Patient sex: M
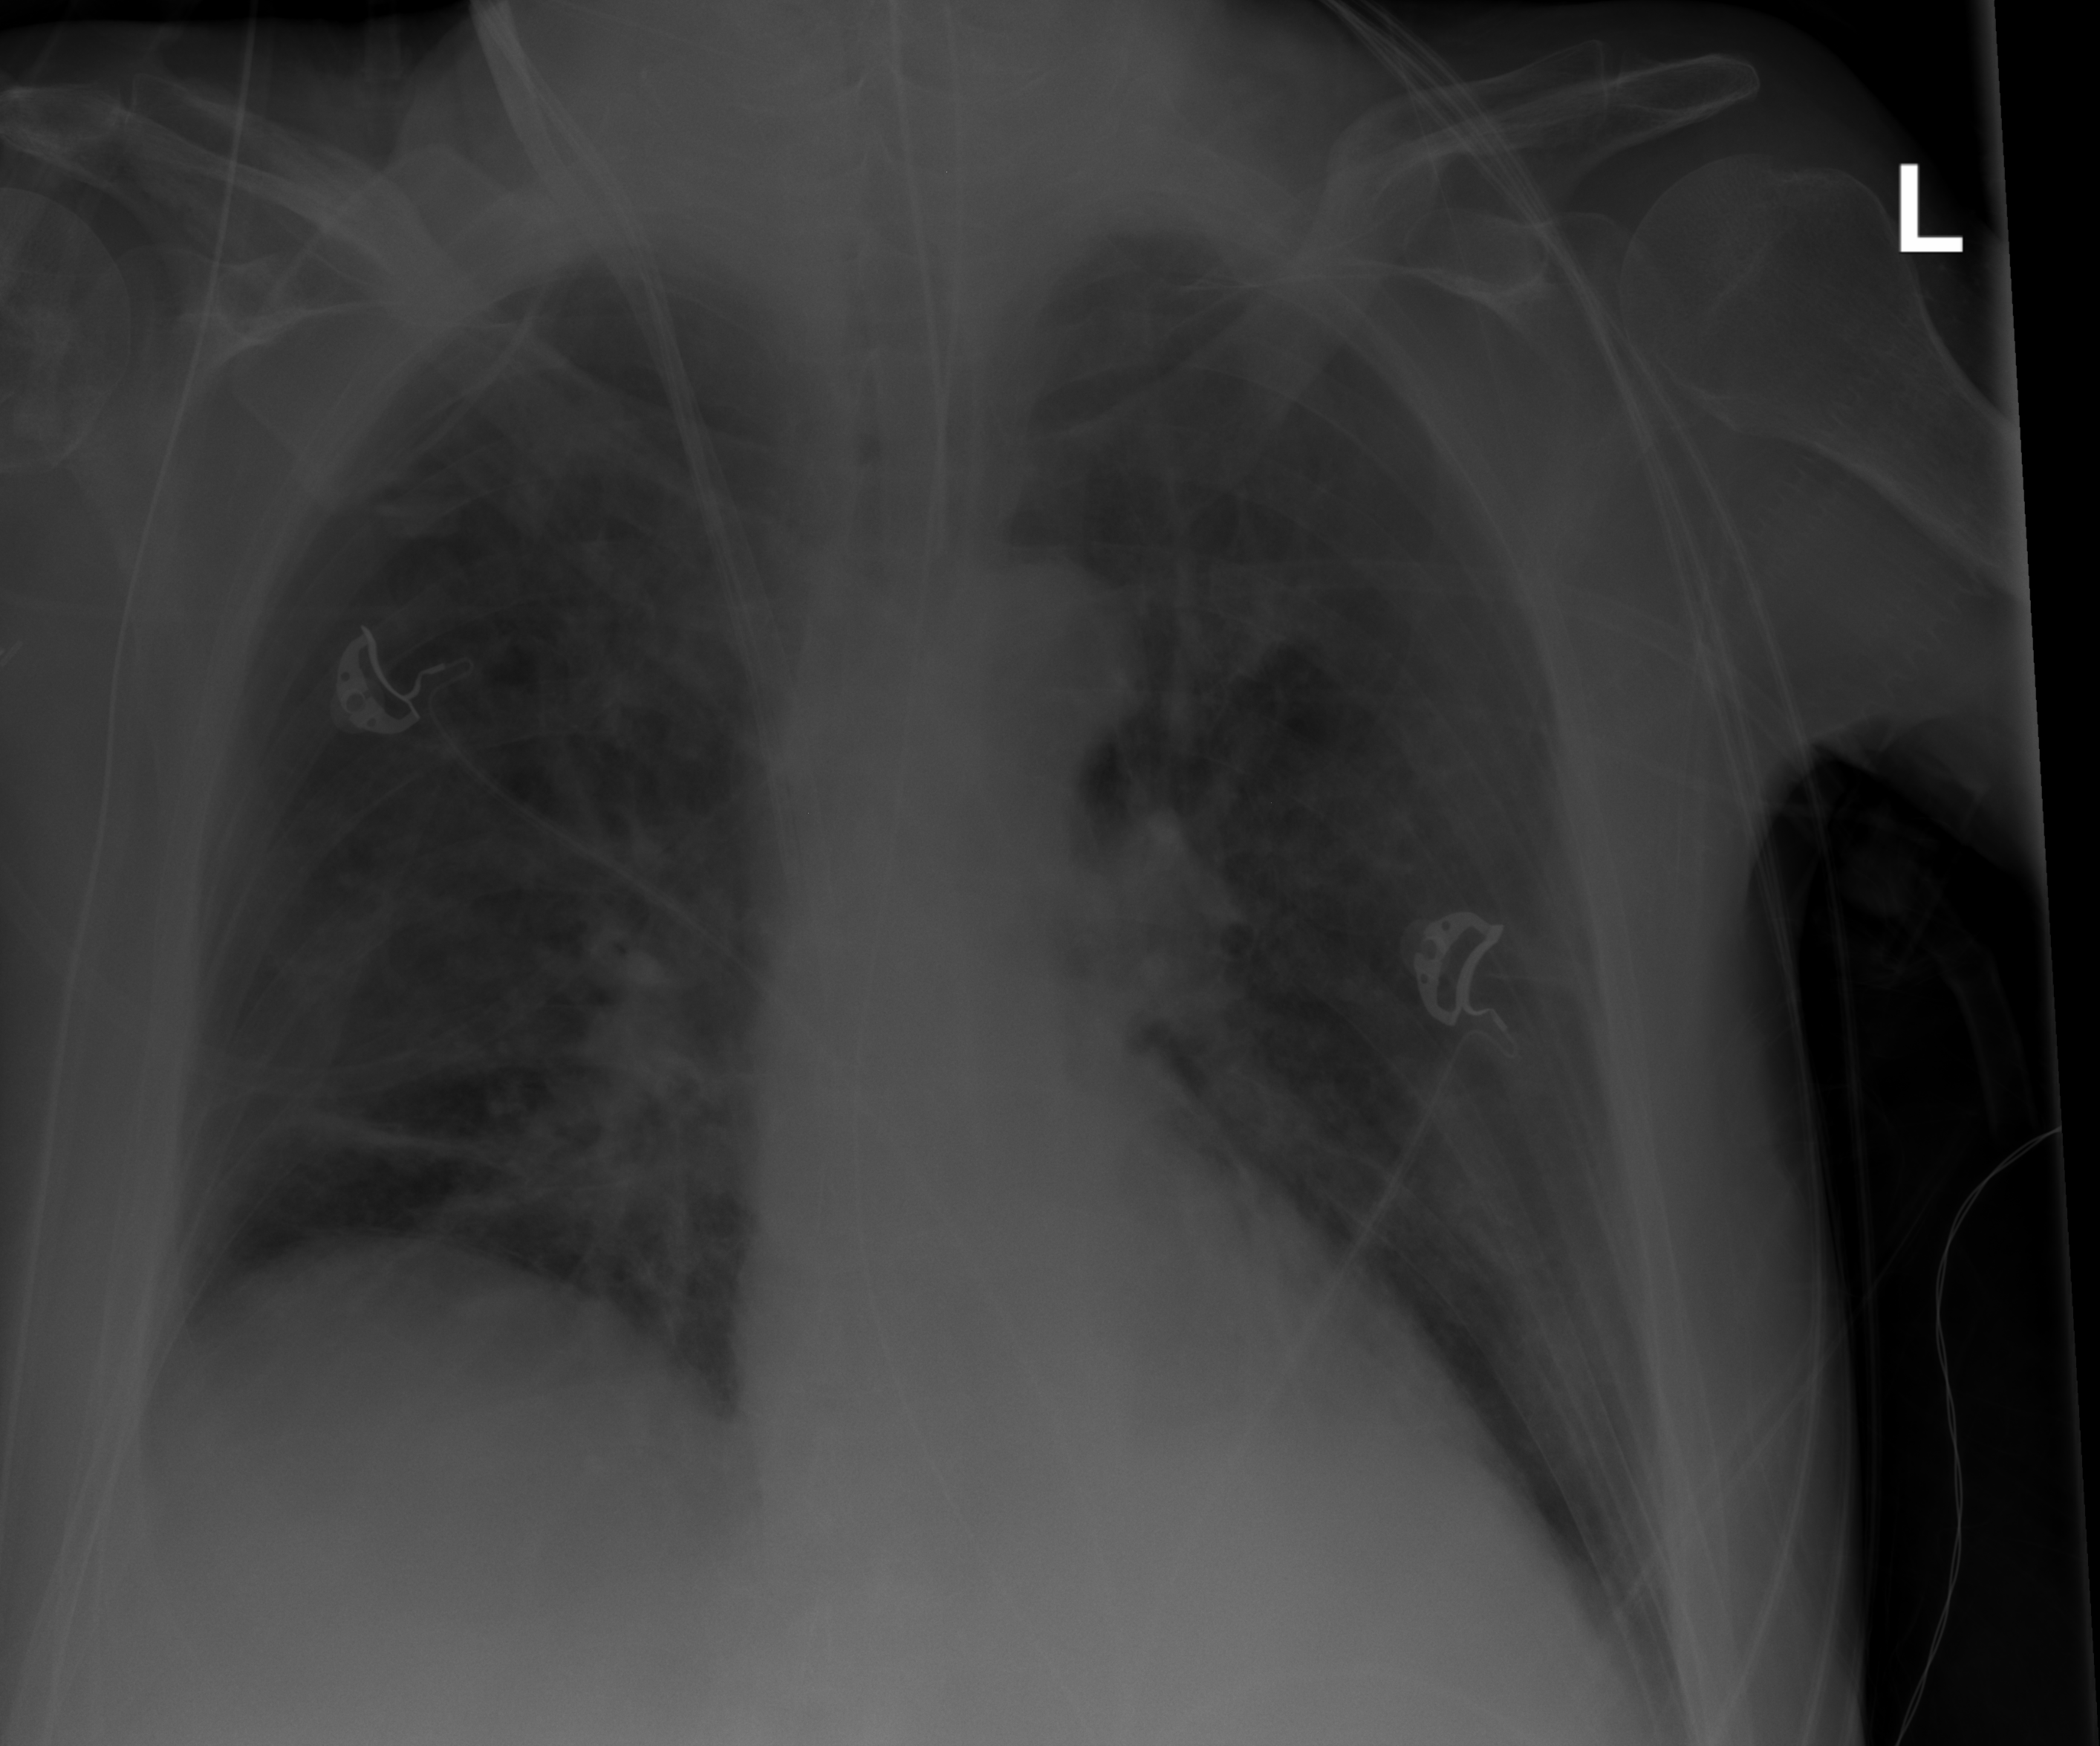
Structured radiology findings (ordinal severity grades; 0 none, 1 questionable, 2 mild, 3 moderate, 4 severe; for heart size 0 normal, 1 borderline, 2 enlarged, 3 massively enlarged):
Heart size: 0
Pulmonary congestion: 2
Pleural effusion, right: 1
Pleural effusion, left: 0
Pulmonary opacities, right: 0
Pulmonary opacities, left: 0
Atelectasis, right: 2
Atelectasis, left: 2